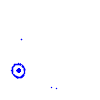
Particle: pion